Question: I'm working on database containing 2 columns (NOM (String) ,TMP(integer)).
But when I tried to update it , the first row became the last.
Can I update it and maintain the same order?
'''
Statement state = conn.createStatement(ResultSet.TYPE_SCROLL_SENSITIVE, ResultSet.CONCUR_UPDATABLE);
ResultSet result = state.executeQuery("SELECT * FROM cities");
result.absolute(1);
result.updateString("NOM", "xxx");
result.updateRow();
'''

Here's my databasebefore and after the excution of my code.
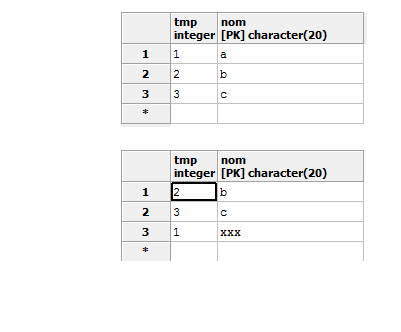
Answer: The results are displayed ordered by primary key. Since you changed the primary key 'nom' field the ordering changed as well.